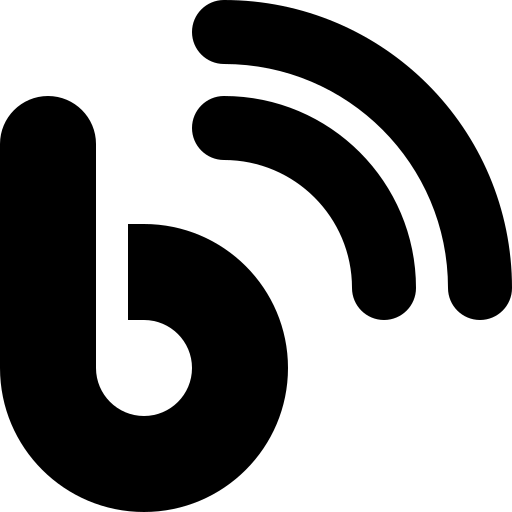
Tags: icon, FontAwesome, fa-icon, solid, blog